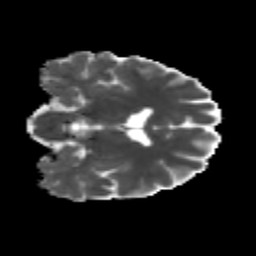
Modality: MD
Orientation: coronal
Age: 29
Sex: male
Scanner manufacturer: siemens
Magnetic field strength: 3 T
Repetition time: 3.5 s
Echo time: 0.113 s